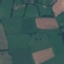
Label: Pasture